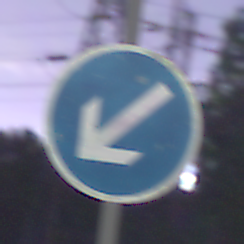
Verkehrszeichen: VorgeschriebeneVorbeifahrtLinks
Umgebung: Outdoor, Suburban
Tageszeit: Night
Wetter: PartlyCloudy
Licht: Artificial
Jahreszeit: NotSpecified
Kontrast: HighContrast